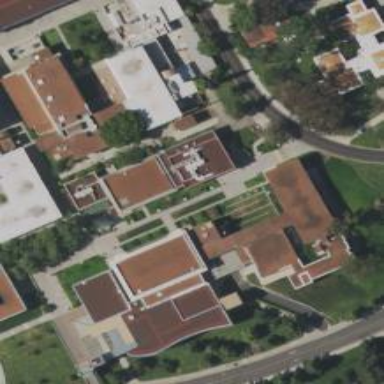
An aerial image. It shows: University building.